Interaction volume radius: 5 \u00c5
Interaction volume height: 20 \u00c5
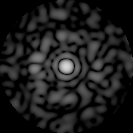
Disorder parameter: 0.8759